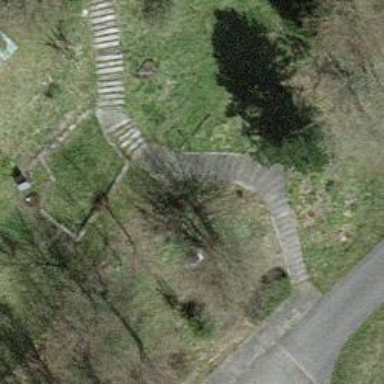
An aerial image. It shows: Road with steps.